Question: I'm using IntelliJ-Idea to edit html files. There is a useful feature called "Language Injection" in IDEA, I can easily configure some kinds of attributes (e.g. ng-model/ng-controller) to inject with javascript, but I don't know how to configure all the attributes which start with 'ng-'?

Look at the image above, there is an important "Places Pattern", how to configure it?
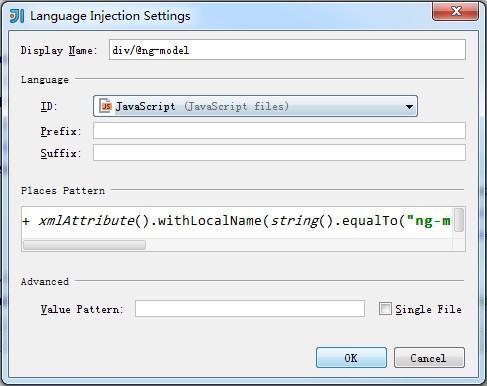
Answer: You should use
'''
+ xmlAttribute().withLocalName(string().startsWith("ng-"))
'''
as the .